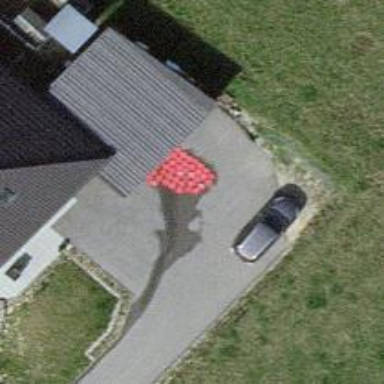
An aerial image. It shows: Driveway.